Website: walmart
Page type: billing-address
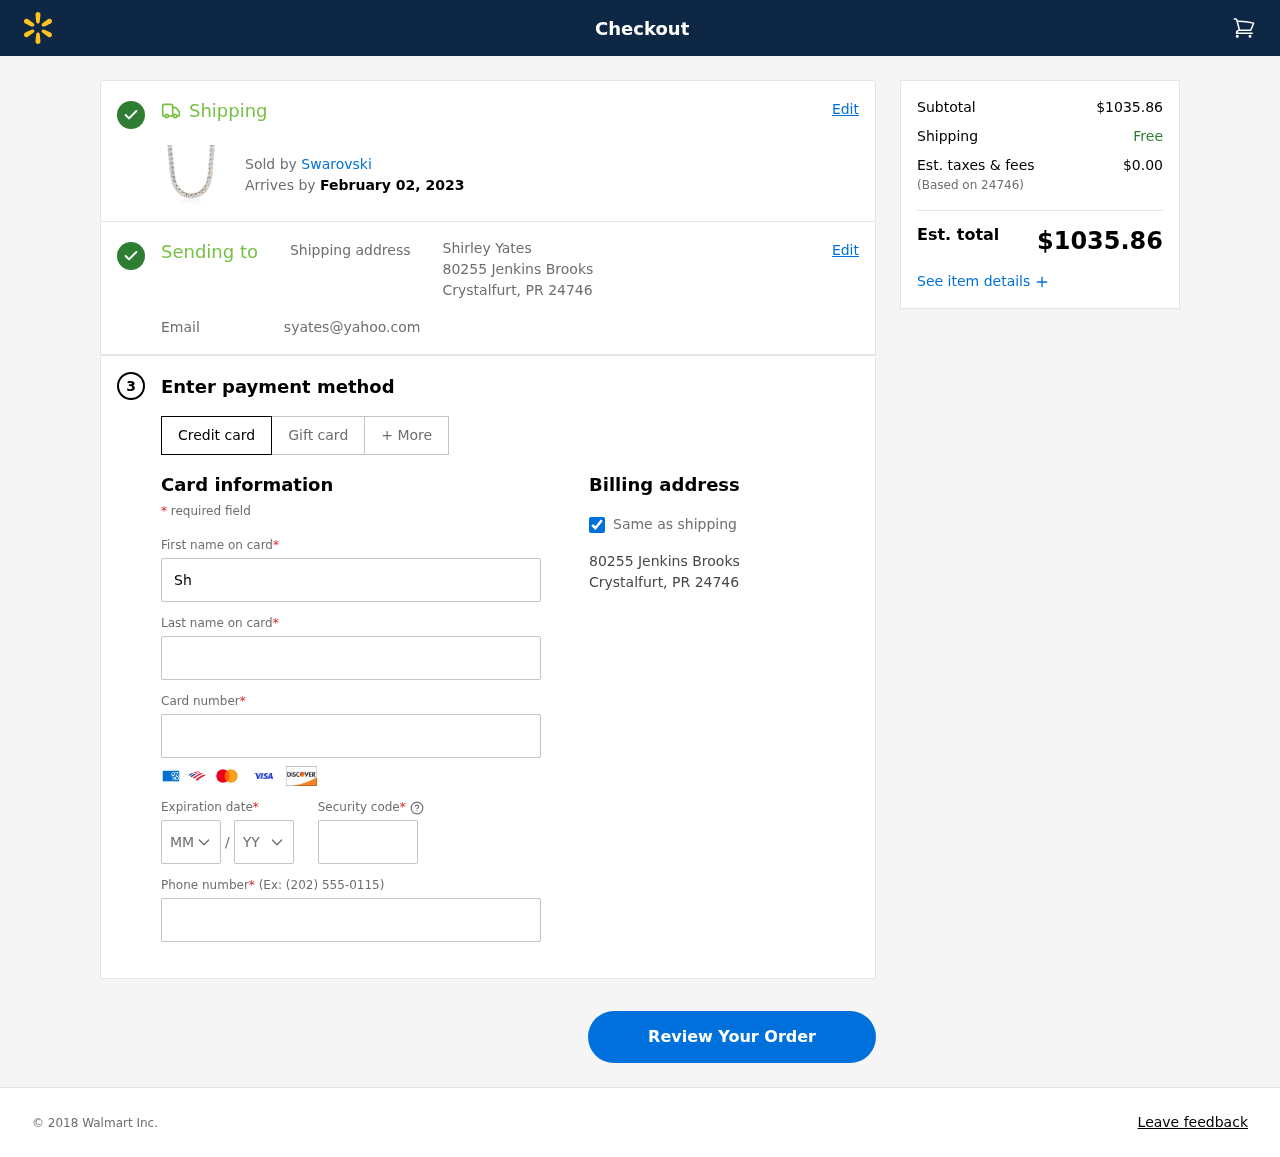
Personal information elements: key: PII_CARD_CVV
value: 727
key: PII_CARD_EXPIRY_MONTH
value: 04
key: PII_CARD_EXPIRY_YEAR
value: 28
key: PII_CARD_NUMBER
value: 6011 8850 0707 7439
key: PII_CITY_STATE_ZIP
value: Crystalfurt, PR 24746
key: PII_EMAIL
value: syates@yahoo.com
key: PII_FIRSTNAME
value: Shirley
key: PII_FULLNAME
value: Shirley Yates
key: PII_LASTNAME
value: Yates
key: PII_PHONE
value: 3554483037
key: PII_POSTCODE
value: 24746
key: PII_STREET
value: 80255 Jenkins Brooks
Product elements: key: PRODUCT1_BRAND
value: Swarovski
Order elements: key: ORDER_DELIVERY_DATE
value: February 02, 2023
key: ORDER_SUBTOTAL
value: $1035.86
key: ORDER_TAX
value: $0.00
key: ORDER_TOTAL
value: $1035.86